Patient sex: F
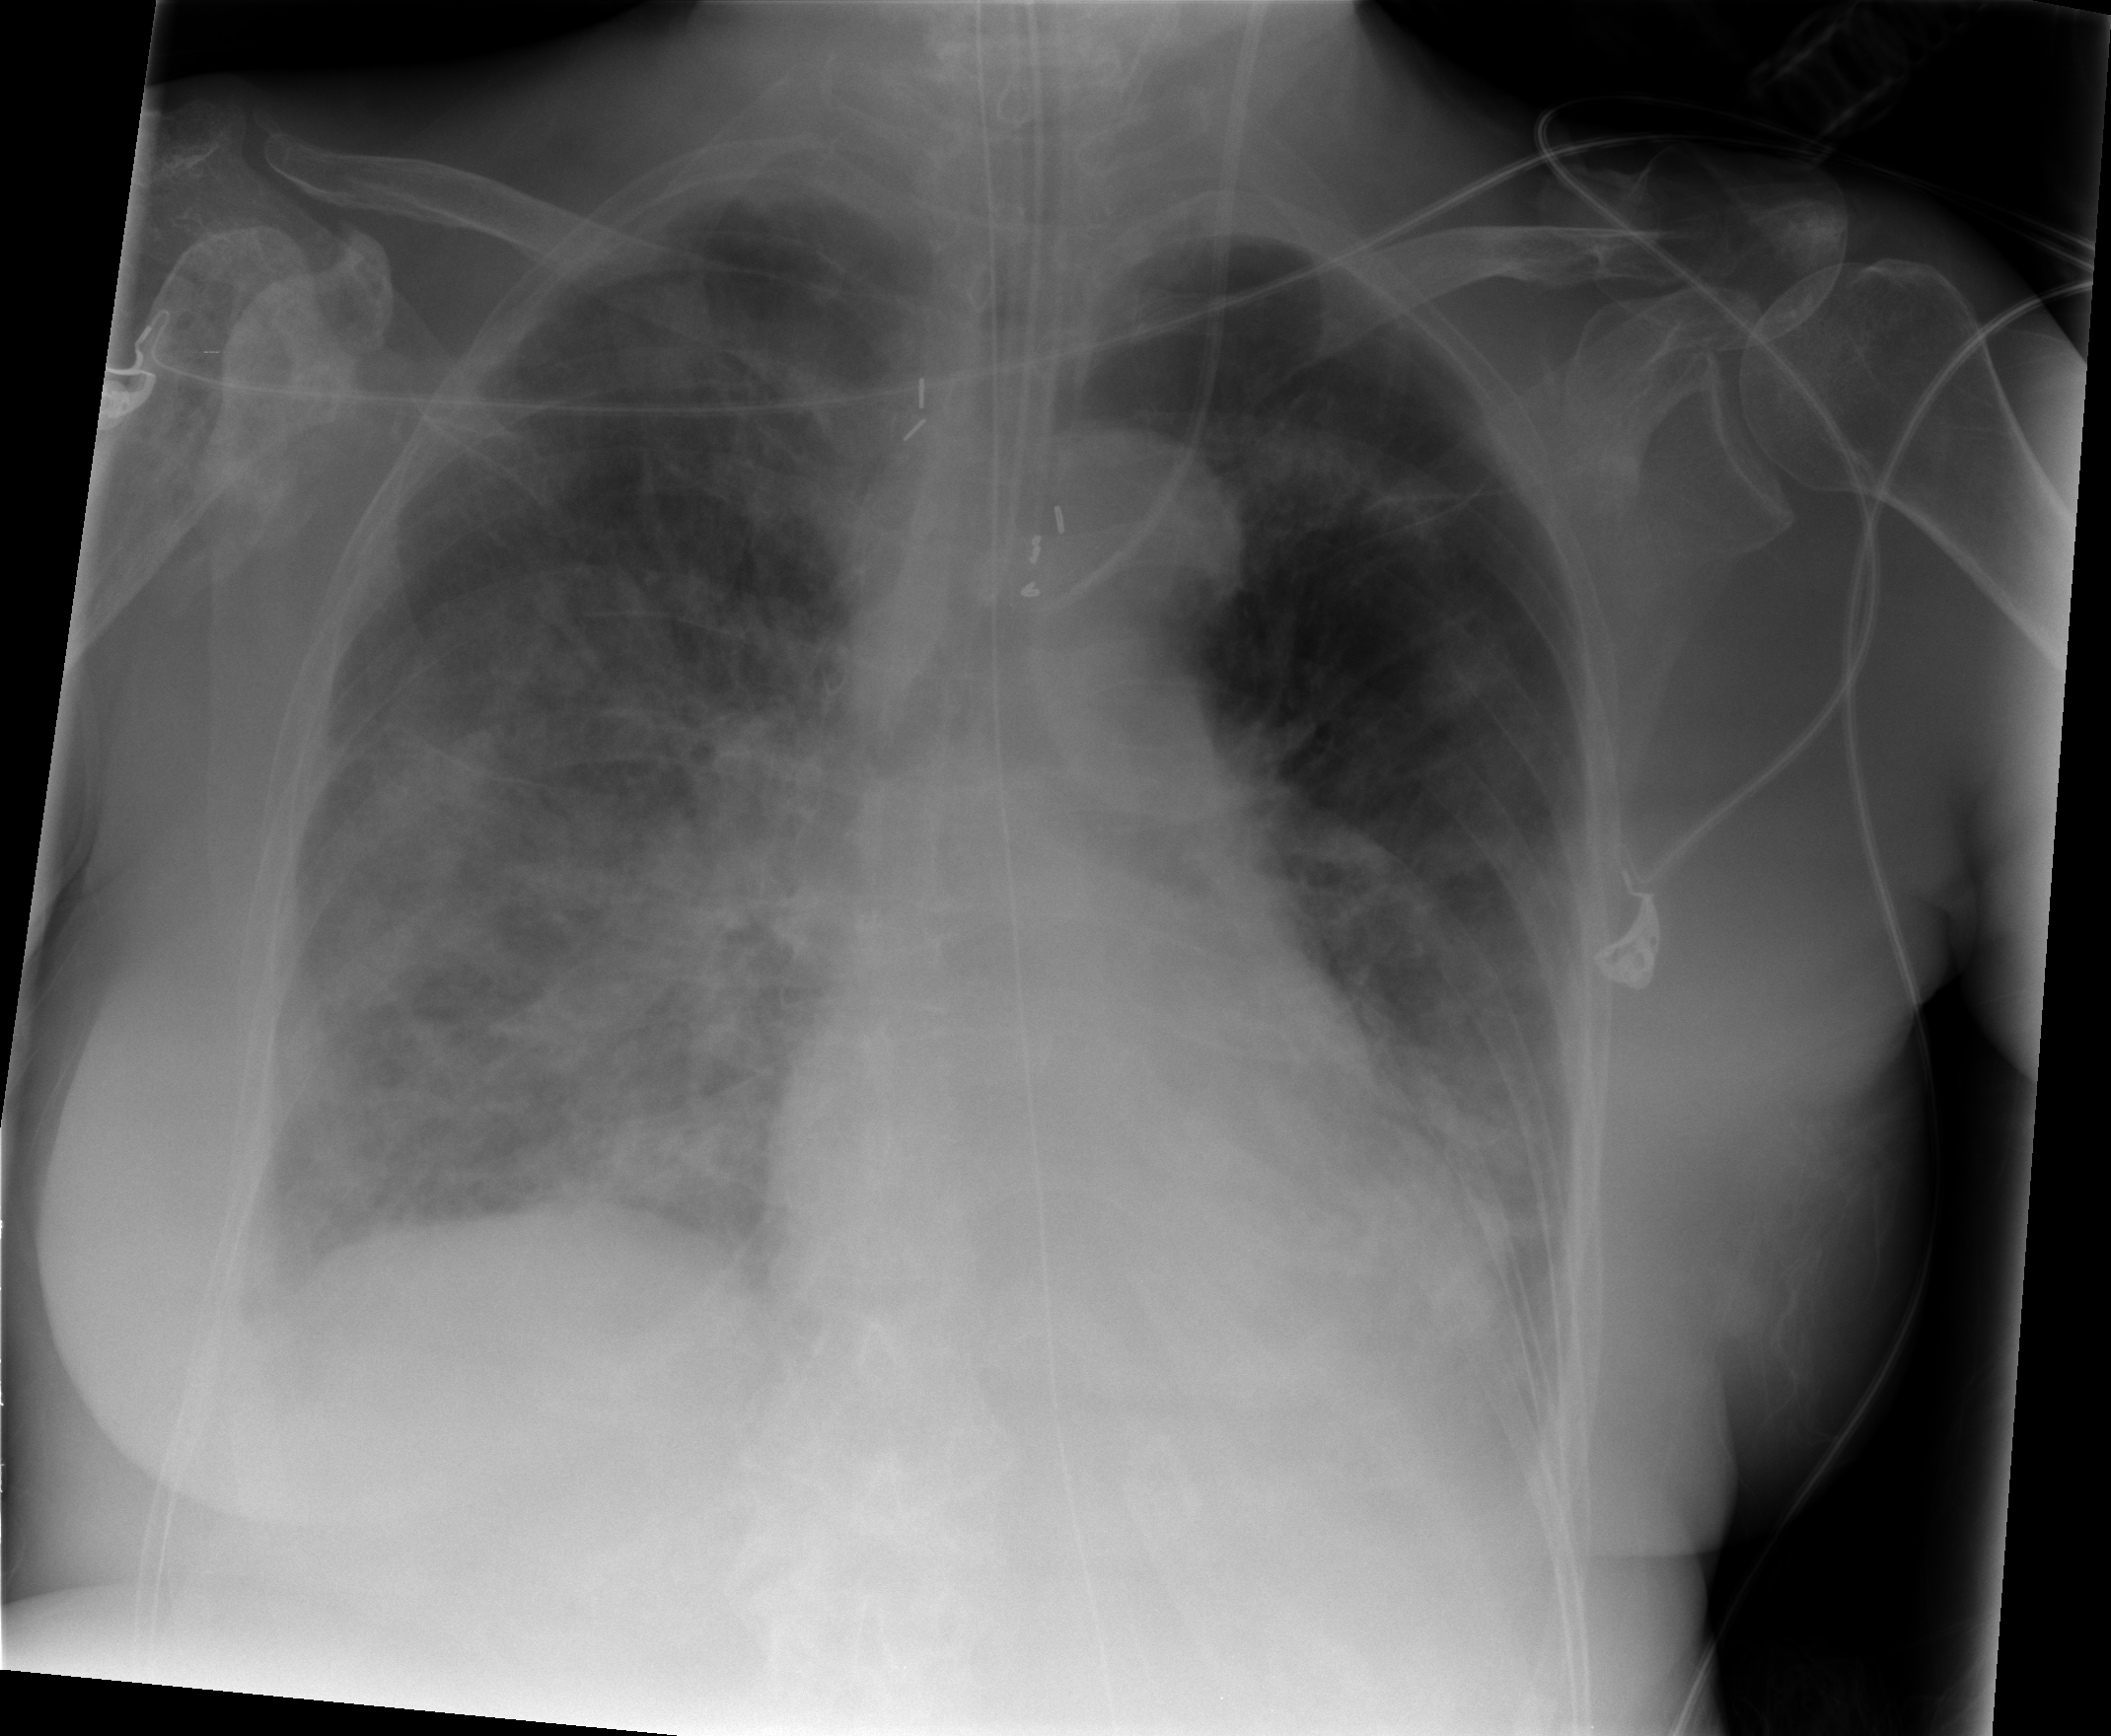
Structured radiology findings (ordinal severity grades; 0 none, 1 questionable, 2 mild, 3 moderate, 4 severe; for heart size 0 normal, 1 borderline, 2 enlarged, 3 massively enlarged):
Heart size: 0
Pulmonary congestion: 2
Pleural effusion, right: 0
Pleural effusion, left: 0
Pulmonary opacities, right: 4
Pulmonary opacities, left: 3
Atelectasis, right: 3
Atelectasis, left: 2